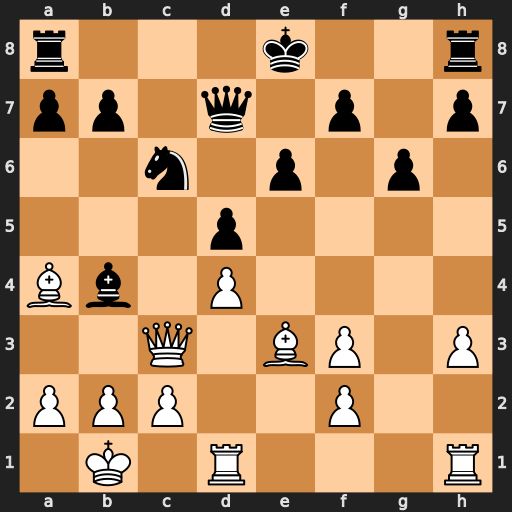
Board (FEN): r3k2r/pp1q1p1p/2n1p1p1/3p4/Bb1P4/2Q1BP1P/PPP2P2/1K1R3R
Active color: w
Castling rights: kq
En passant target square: -
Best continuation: Bxc6 Bxc3 Bxd7+ Kxd7 bxc3